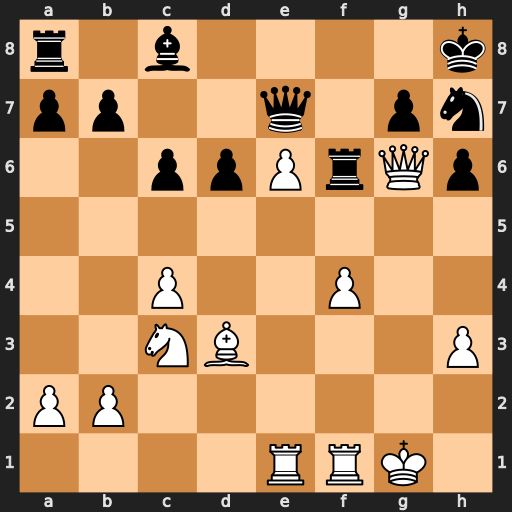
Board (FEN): r1b4k/pp2q1pn/2ppPrQp/8/2P2P2/2NB3P/PP6/4RRK1
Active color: w
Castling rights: -
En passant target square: -
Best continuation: Qxh7#